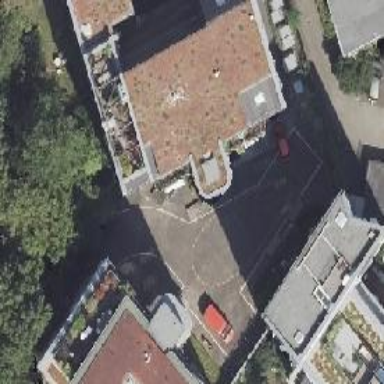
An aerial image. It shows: Building consisting of apartments.